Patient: sex M, age 57
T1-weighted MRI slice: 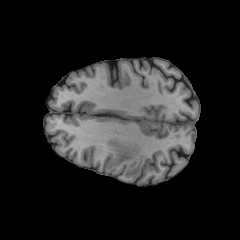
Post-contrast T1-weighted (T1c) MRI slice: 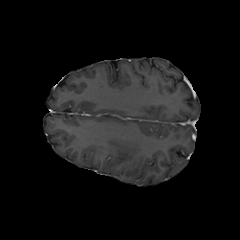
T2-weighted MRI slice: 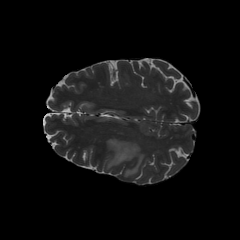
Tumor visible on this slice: yes
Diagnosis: Astrocytoma, IDH-wildtype
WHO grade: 2